Question: What city is selected?
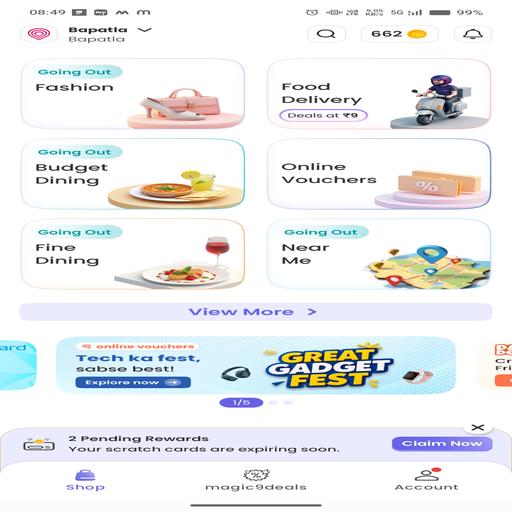
Answer: Bapatla